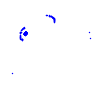
Particle: electron